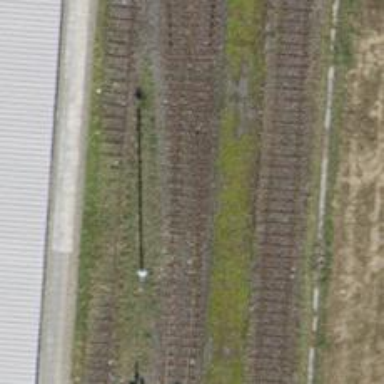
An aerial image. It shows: Railway switch.